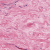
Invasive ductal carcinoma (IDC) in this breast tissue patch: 0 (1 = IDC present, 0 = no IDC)